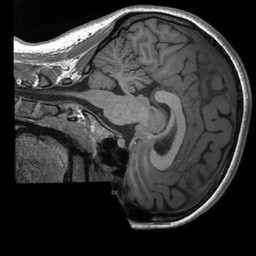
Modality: T1w
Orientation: sagittal
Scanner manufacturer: siemens
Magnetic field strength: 3 T
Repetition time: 2.4 s
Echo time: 0.00213 s